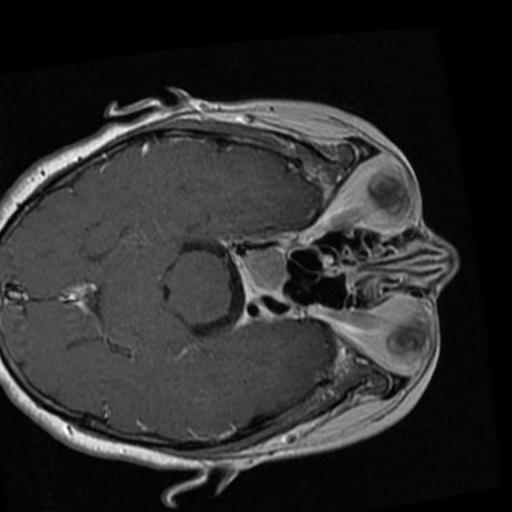
Label: brain_tumor